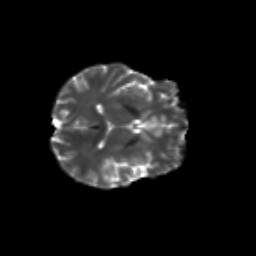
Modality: T2w
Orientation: axial
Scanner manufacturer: siemens
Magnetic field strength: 3 T
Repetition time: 9.2 s
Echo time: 0.084 s